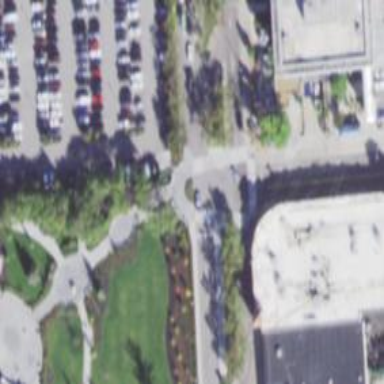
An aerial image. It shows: Traffic island located on footway.